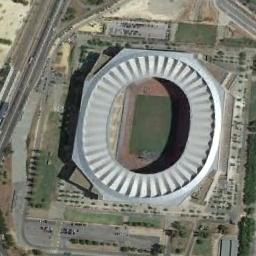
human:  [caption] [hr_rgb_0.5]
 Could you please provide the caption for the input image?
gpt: The circular stadium is surrounded by lawns, Parking lots, And buildings .

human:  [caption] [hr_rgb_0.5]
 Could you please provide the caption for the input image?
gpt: The stadium is on the bare land next to the parking lot .

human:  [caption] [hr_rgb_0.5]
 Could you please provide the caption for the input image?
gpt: There are many roads around the stadium .

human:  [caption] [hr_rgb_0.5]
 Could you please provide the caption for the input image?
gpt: There are some green lawns beside the stadium .

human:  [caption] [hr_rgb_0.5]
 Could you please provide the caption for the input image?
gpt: The stadium's roof has wavy white signs .